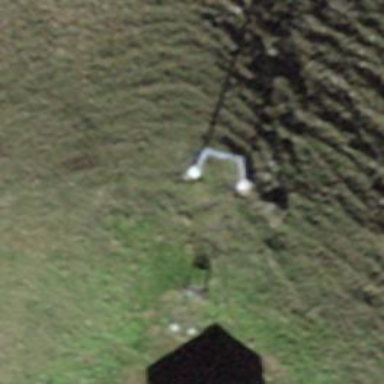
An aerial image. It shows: Pylon used for aerialway.